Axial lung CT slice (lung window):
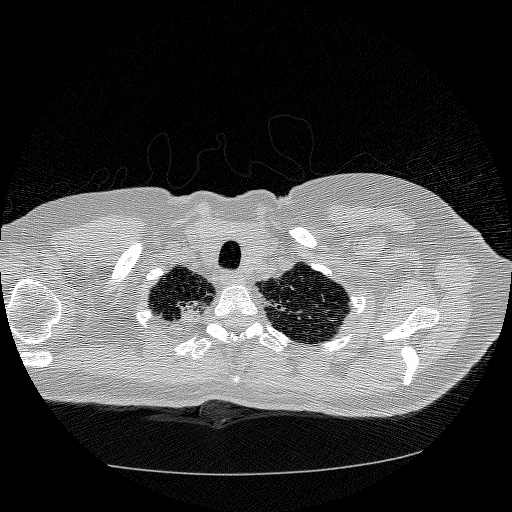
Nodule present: no